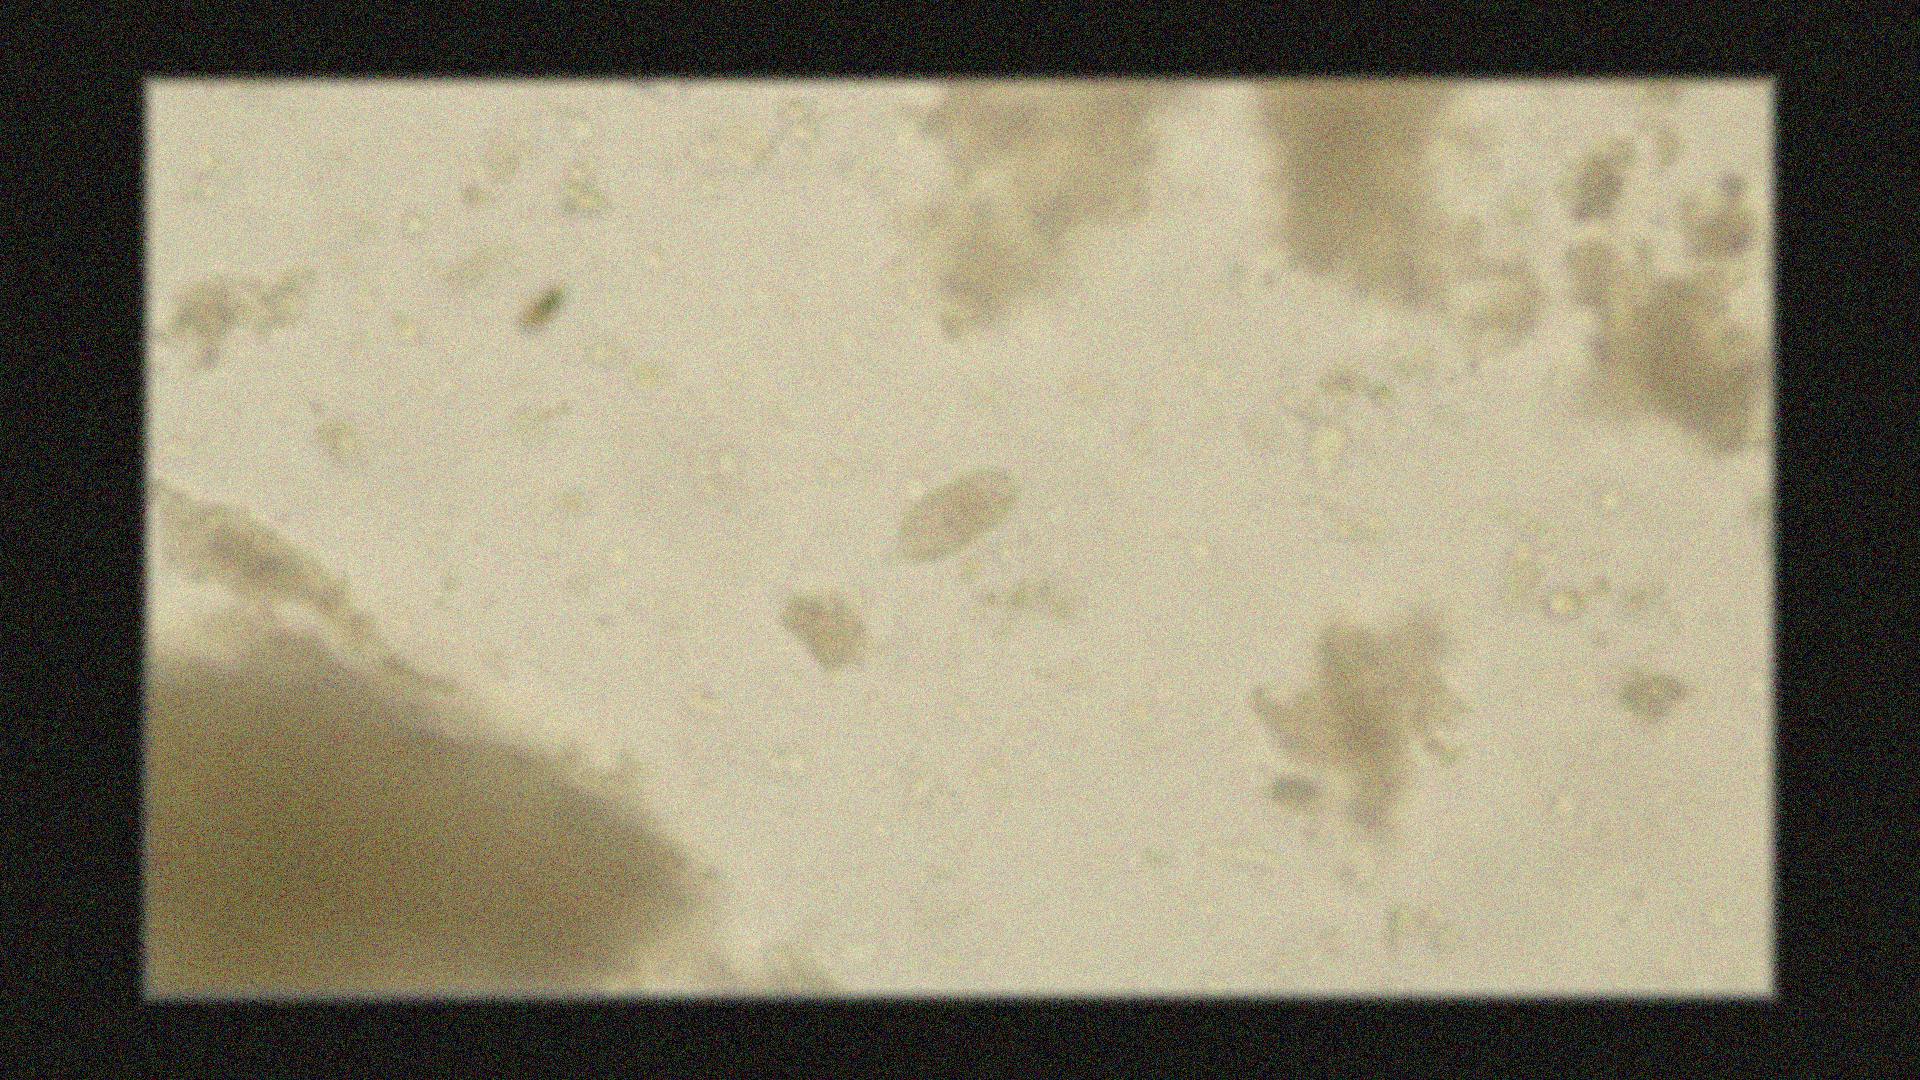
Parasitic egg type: Capillaria philippinensis